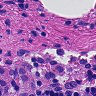
Metastatic tissue present: no